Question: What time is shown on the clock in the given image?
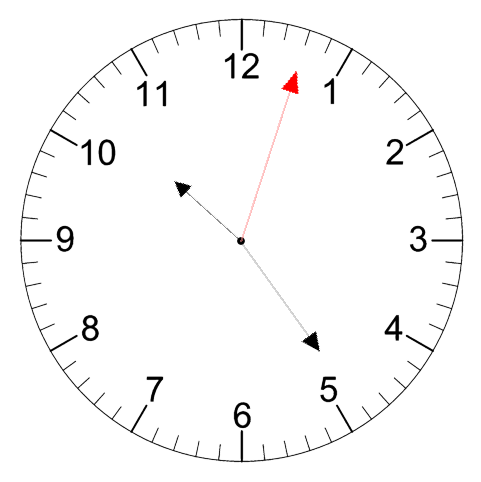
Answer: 10:24:03